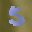
Label: 5